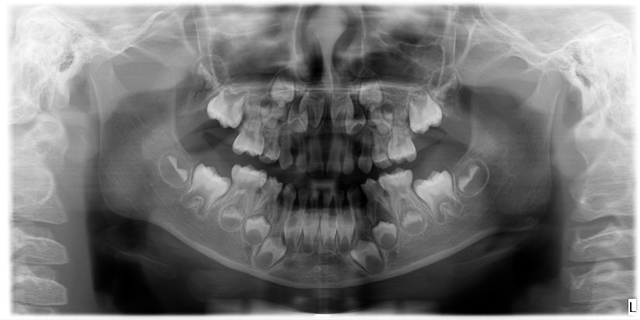
child